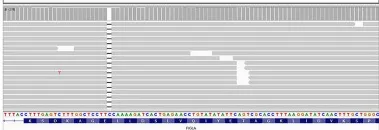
Proband's NGS profiles (right) and sequence (left) of FIGLA, NOBOX, and NR5A1 genes. The identified variants c.364del.
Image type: chart (chart)